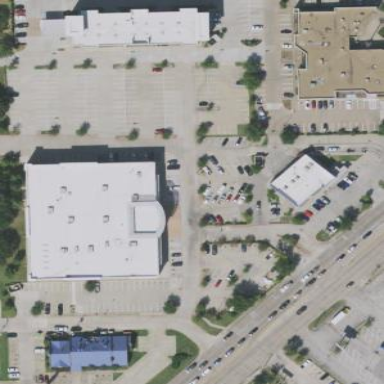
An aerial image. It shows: Retail area.